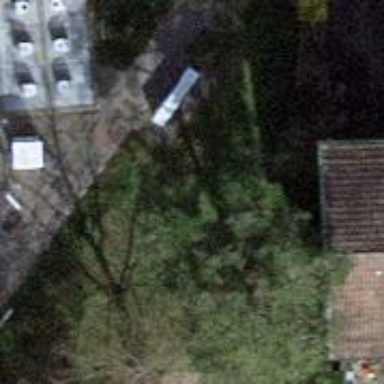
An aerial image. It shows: Evergreen needle-leaved tree.